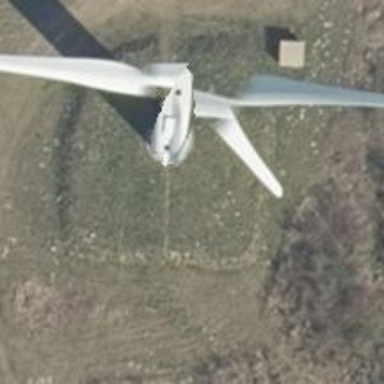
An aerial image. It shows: Wind generator powered by horizontal-axis wind turbine.